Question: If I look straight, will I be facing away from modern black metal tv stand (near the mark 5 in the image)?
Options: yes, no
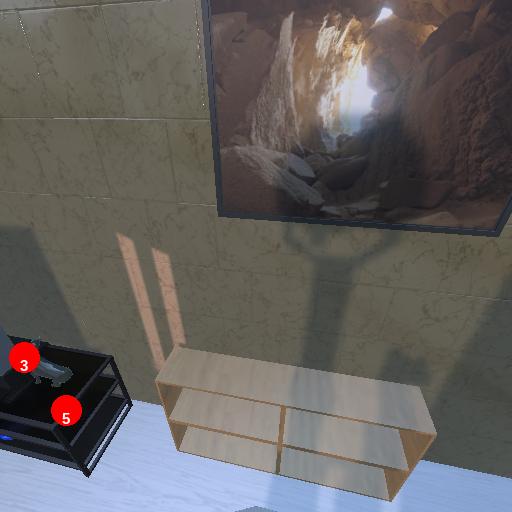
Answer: yes